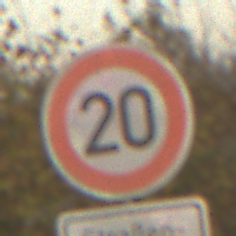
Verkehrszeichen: Geschwindigkeit20
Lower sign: HinweiseAufGefahrenDurchVerbaleAngabe3
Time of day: SunriseSunset
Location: Outdoor (Nature)
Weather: PartlyCloudy
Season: NotSpecified
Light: Natural